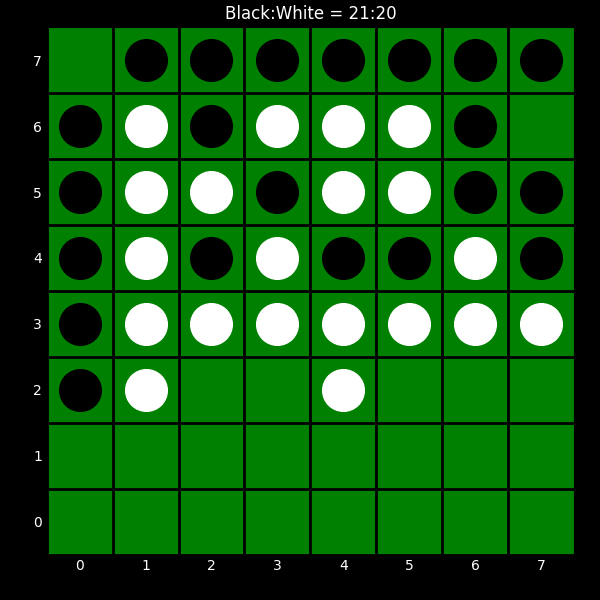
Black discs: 21
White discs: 20